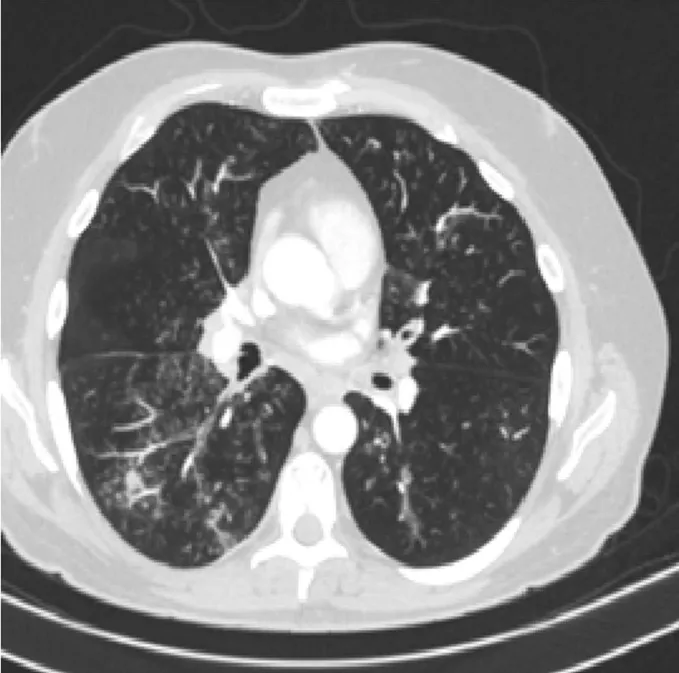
CT chest - lung window, February 2018: bilateral ground-glass opacities with bilateral bronchial wall thickening of both upper lobes and basal segments of the right lower lobe.
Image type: radiology (ct)